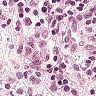
Metastatic tissue present: no